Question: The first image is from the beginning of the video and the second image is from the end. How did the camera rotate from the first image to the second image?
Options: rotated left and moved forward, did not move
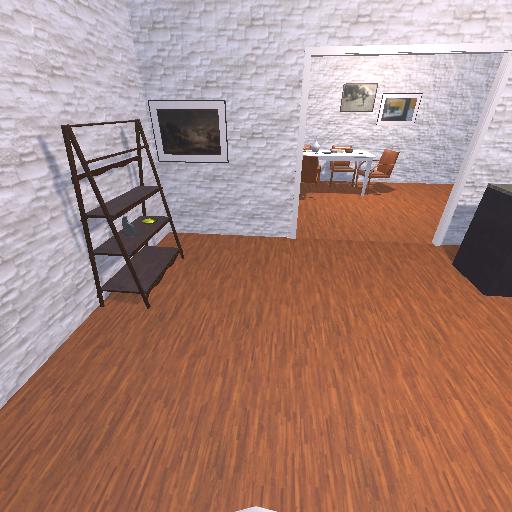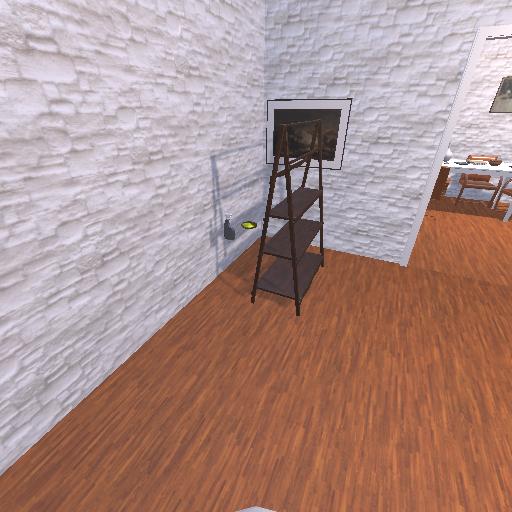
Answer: rotated left and moved forward